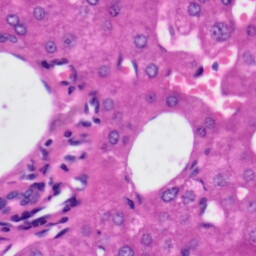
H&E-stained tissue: Liver